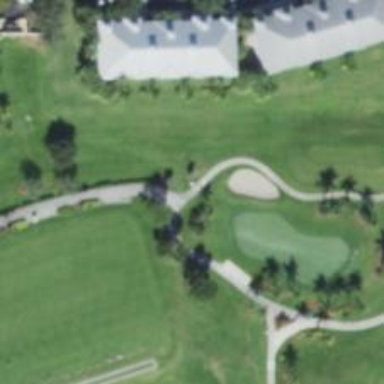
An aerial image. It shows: Service road designated as golf cart path.